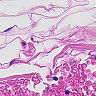
Metastatic tissue present: no